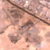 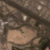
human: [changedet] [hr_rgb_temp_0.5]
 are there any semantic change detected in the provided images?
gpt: The area below the road has been urbanized.